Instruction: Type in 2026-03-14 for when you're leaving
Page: home
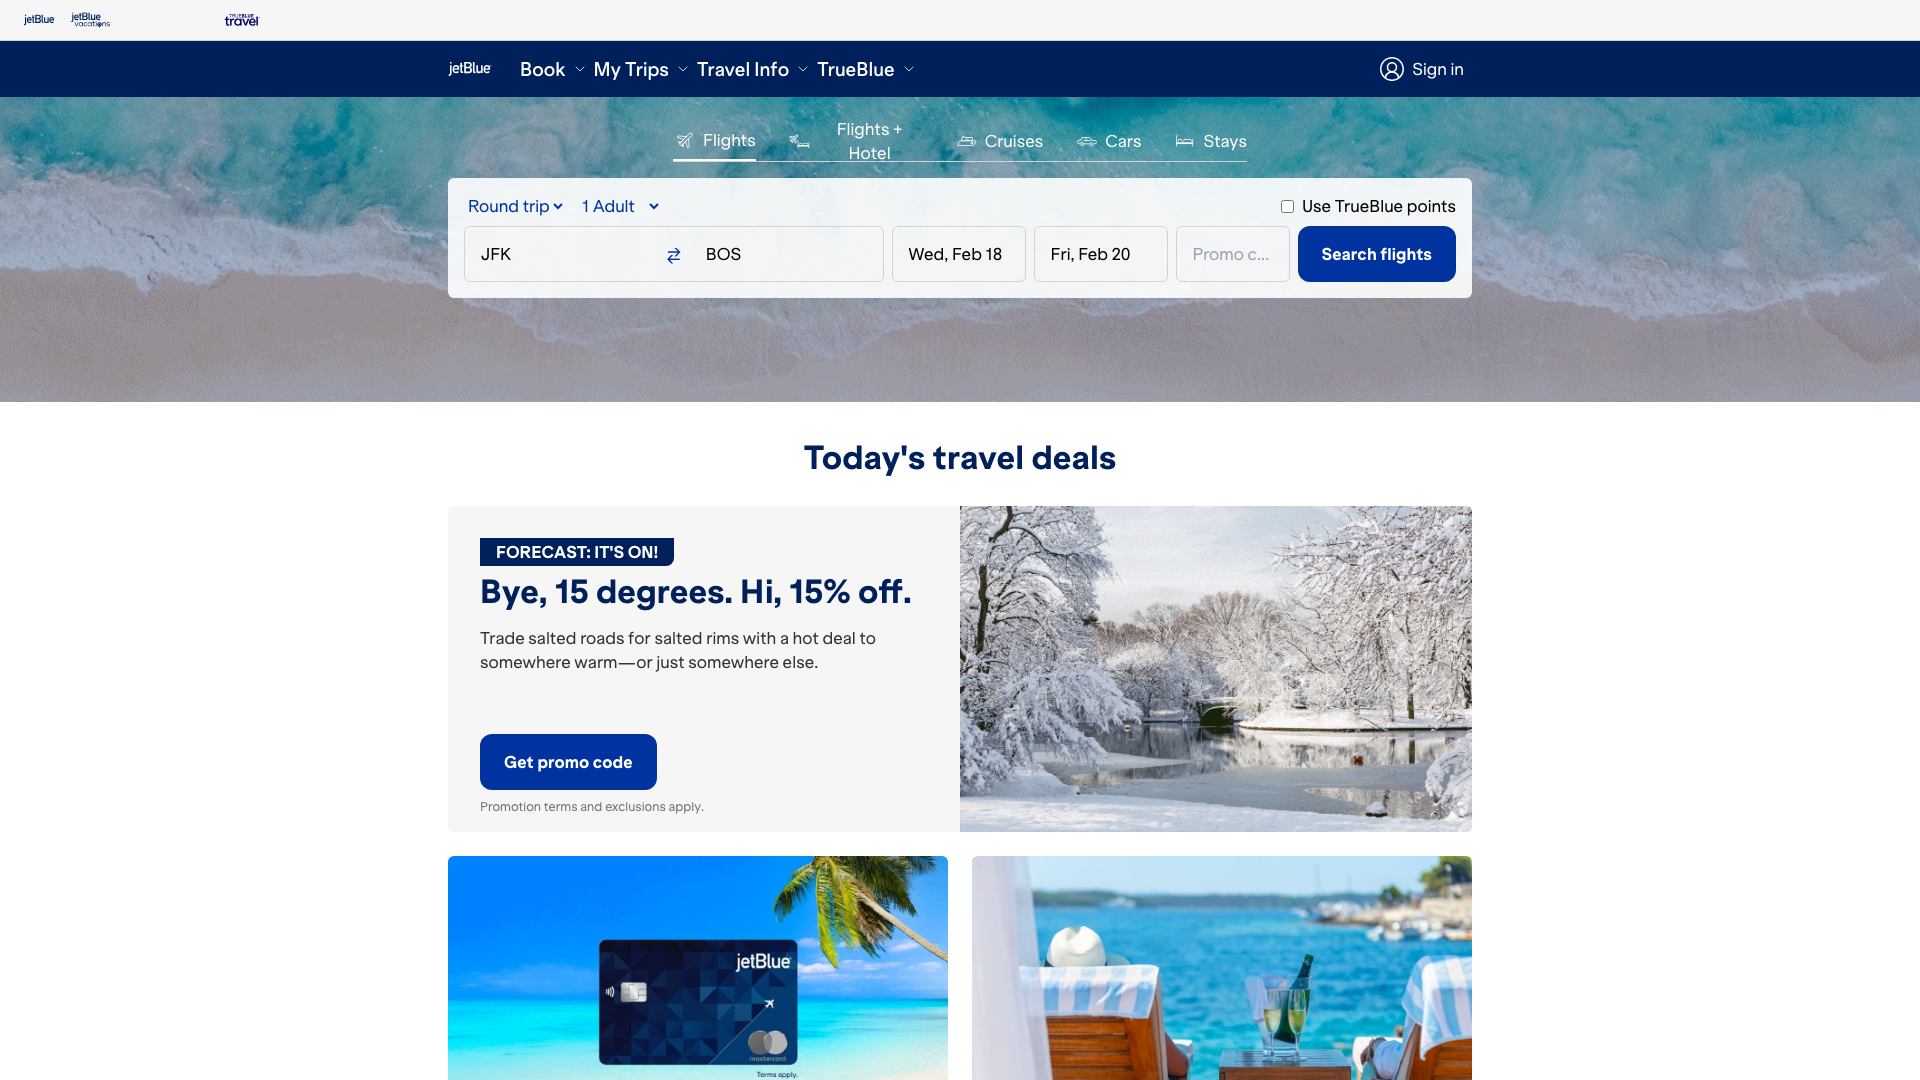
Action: type